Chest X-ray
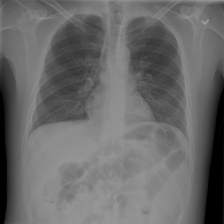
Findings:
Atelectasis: negative
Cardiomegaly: negative
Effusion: negative
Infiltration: negative
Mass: negative
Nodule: negative
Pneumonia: negative
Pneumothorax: negative
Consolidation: negative
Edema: negative
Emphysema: negative
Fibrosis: negative
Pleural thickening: negative
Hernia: negative